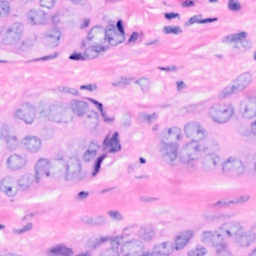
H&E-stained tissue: Breast